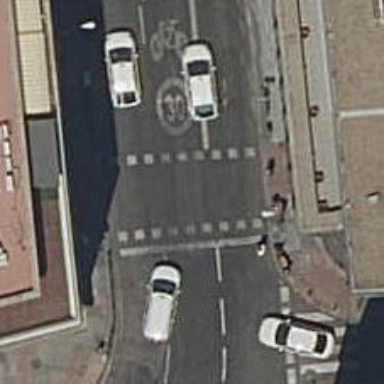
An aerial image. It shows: Road crossing with traffic signals.